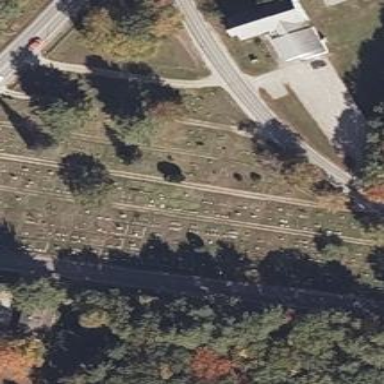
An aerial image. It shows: Cemetery with fence around it.